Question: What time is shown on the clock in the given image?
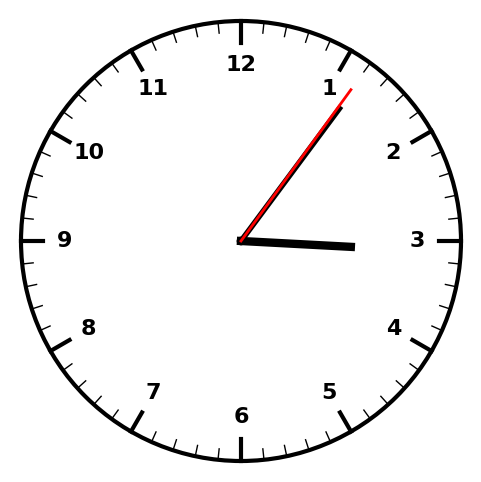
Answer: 03:06:06